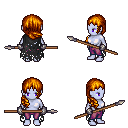
a pixel art fantasy rpg character, female body template, dark elf, purple skin, black tattered cape, magenta pants, dark blonde right-swept hairstyle, metal gloves, spear, four views (front, back, left, right), 2x2 character sprite sheet, small pixel art, hard edges, no anti-aliasing